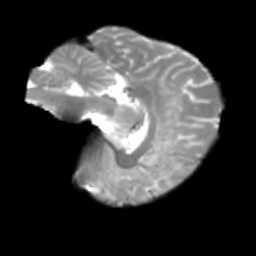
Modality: T2w
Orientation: sagittal
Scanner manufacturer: siemens
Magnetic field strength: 3 T
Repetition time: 4 s
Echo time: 0.0594 s